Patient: sex M, age 76
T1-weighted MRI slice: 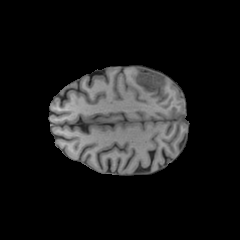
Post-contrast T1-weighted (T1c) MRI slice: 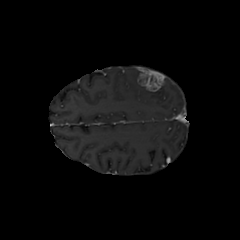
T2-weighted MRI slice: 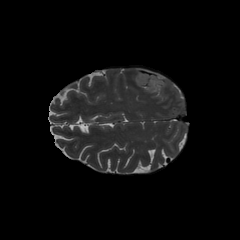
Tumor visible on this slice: yes
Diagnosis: Glioblastoma, IDH-wildtype
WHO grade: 4